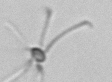
Label: Ophiaster